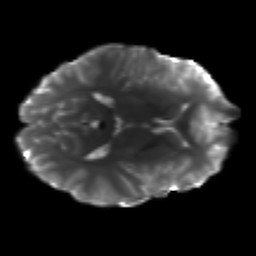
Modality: T2w
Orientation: axial
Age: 23
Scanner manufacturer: siemens
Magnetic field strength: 3 T
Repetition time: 4.52 s
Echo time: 0.084 s